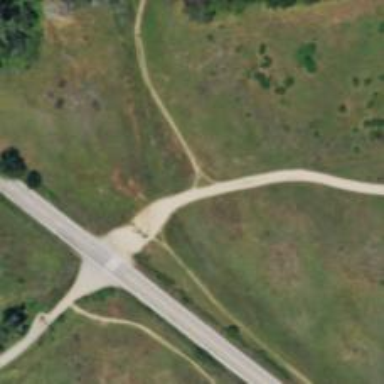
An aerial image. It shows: Path.